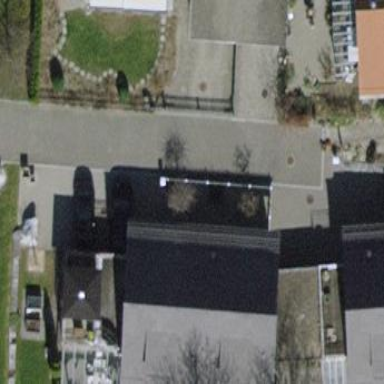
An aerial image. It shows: Building with tiled roof.